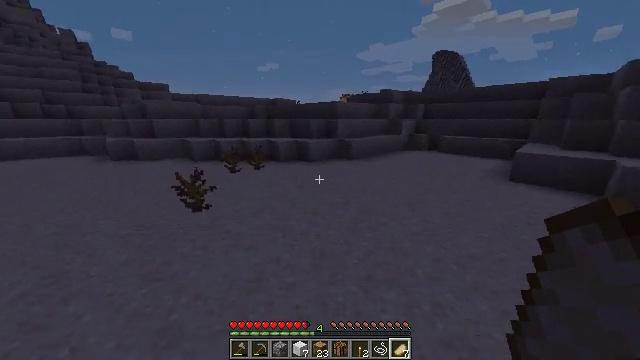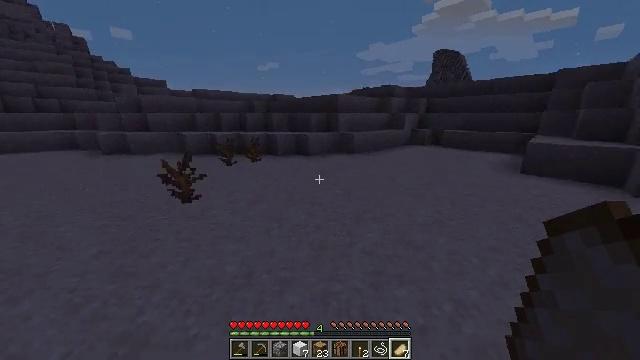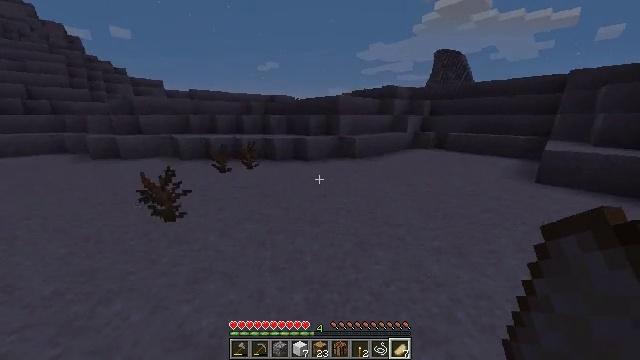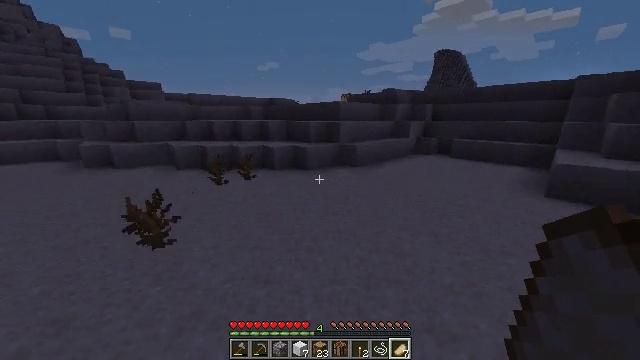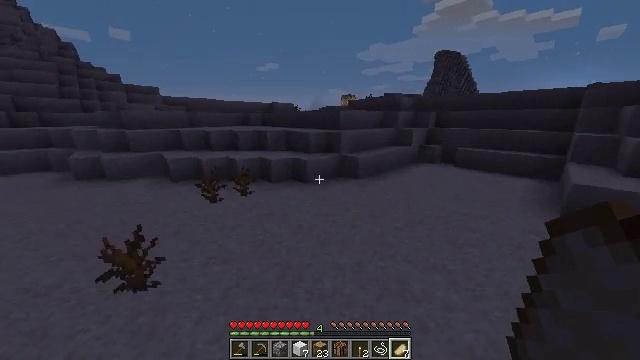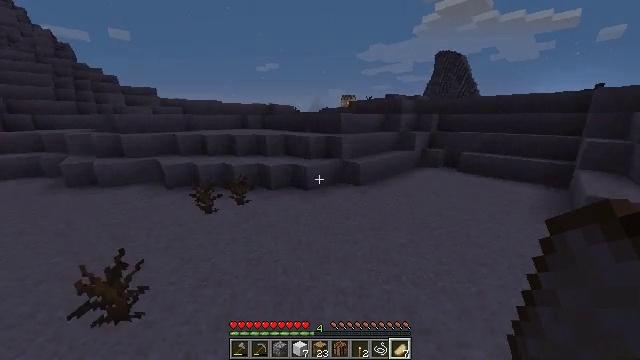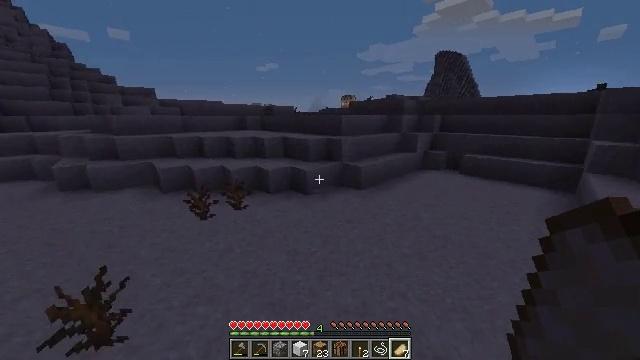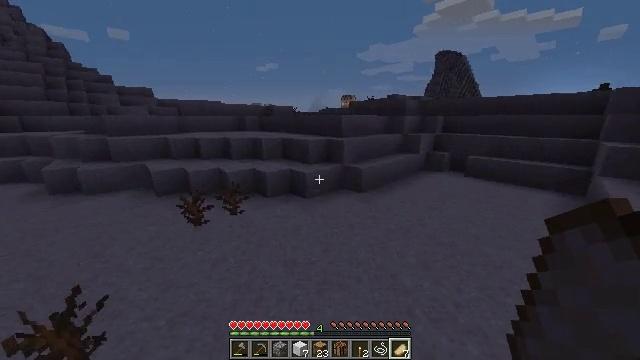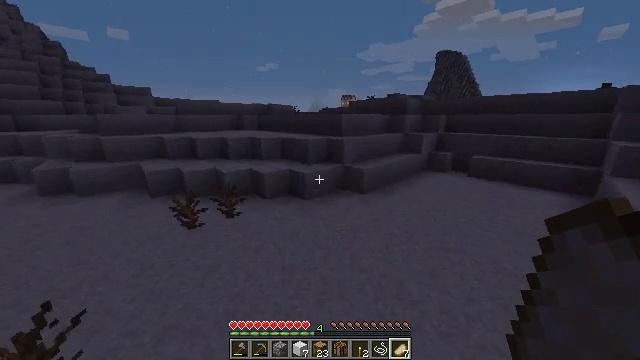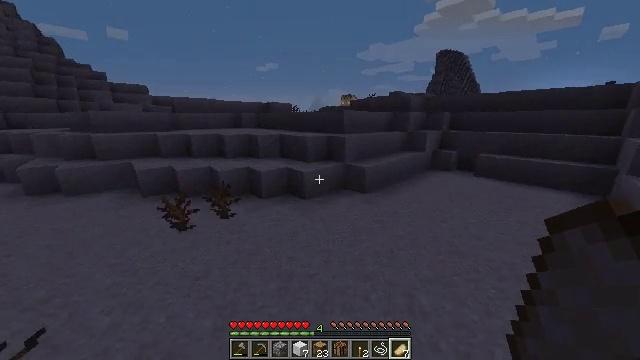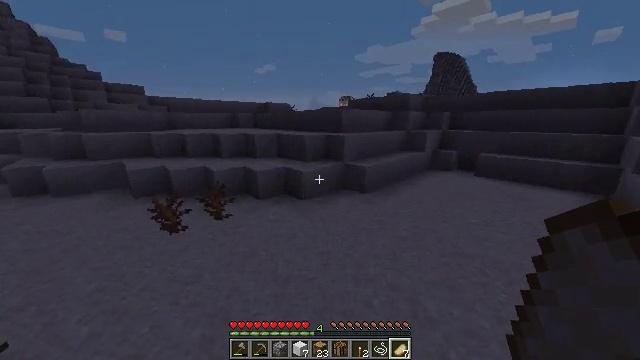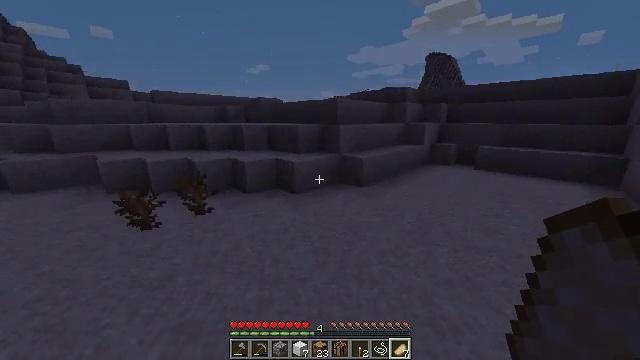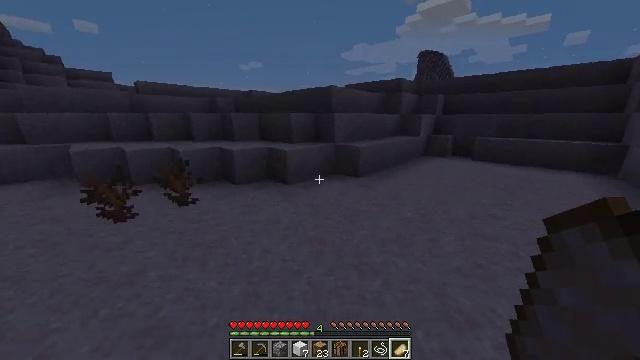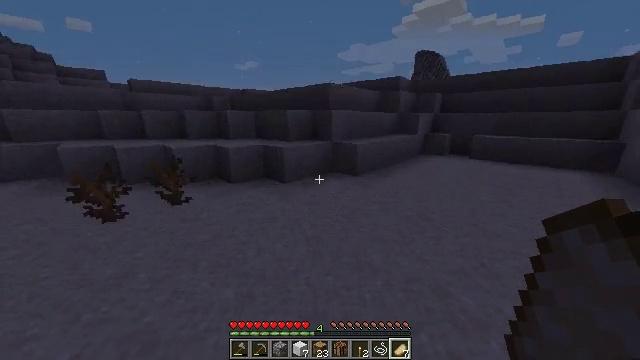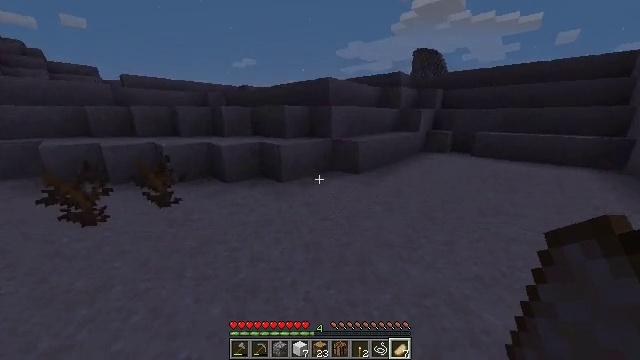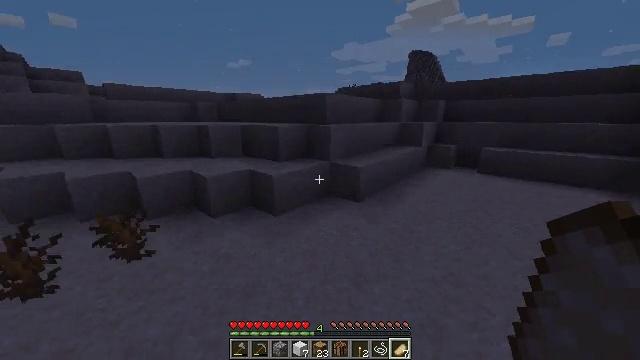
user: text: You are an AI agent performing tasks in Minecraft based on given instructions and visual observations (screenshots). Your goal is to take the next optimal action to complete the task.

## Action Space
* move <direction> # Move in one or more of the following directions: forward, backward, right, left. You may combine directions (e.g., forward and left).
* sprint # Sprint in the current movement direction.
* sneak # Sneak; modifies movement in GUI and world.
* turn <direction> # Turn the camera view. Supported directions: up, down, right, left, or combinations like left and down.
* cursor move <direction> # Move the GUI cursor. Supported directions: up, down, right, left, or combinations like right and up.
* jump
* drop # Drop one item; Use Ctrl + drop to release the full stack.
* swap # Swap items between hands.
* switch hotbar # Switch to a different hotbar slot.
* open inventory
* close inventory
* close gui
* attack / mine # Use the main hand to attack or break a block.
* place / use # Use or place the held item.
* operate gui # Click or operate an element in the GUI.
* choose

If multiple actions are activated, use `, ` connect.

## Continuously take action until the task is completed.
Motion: motion action
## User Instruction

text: Harvest terracotta for building.
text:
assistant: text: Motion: move forward, sprint, jump
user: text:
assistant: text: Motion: move forward, sprint, jump
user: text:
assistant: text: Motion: move forward, sprint, jump
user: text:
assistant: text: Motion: move forward, sprint, jump
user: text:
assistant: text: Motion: move forward, sprint, jump
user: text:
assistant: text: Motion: move forward, sprint, jump
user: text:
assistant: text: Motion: move forward, sprint, jump
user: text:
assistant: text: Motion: move forward, sprint, jump
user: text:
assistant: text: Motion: move forward, sprint, jump
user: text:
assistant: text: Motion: move forward, sprint, jump
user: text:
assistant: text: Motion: move forward, sprint, turn right, jump
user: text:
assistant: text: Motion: move forward, sprint, turn right, jump
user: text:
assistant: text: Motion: move forward, sprint, jump
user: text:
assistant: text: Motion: move forward, sprint, jump
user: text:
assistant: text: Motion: move forward, sprint, turn right, jump
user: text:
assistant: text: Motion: move forward, sprint, turn right, jump
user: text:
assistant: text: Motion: move forward, sprint, turn right, jump
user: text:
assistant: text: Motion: move forward, sprint, turn right, jump
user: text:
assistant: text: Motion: move forward, sprint, turn right, jump
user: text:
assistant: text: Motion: move forward, sprint, turn right, jump
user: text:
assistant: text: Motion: move forward, sprint, turn right, jump
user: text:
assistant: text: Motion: move forward, sprint, turn right, jump
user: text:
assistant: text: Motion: move forward, sprint, turn right, jump
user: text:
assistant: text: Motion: move forward, sprint, turn right, jump
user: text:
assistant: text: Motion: move forward, sprint, turn right, jump
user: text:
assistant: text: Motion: move forward, sprint, jump
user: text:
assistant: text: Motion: move forward, sprint, jump
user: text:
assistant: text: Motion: move forward, sprint, jump
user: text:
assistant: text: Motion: move forward, sprint, jump
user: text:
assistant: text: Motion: move forward, sprint, turn left, jump